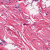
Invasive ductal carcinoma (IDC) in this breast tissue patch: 0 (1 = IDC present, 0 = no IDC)